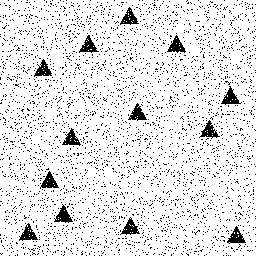
Squares: 0
Triangles: 13
Stars: 0
Total shapes: 13